Question: I have the view as portrayed in the image below. I want to setup the two navy squares to have equal heights and widths and then the grey middle bar should fill in the rest of the space.

I have tried setting this up in the storyboard model and I can not get it to work correctly. I am very new to auto layout and would love an explanation about how to get this to work :)
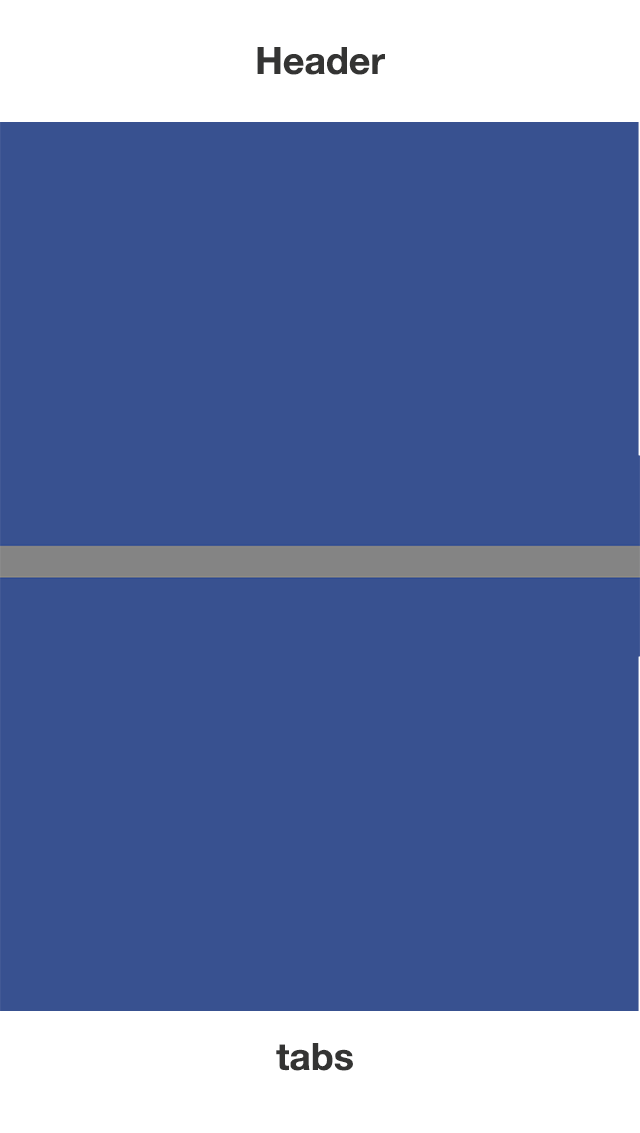
Answer: If you just set the blue views to hug their containers on three sides and set their heights equal, you have ambiguous layout. There are infinitely many configurations of the views that satisfy the conditions "the blue views are equal heights and the gray view takes up the rest". You need to add an additional constraint - it could be the height of the gray view, or the height or aspect ratio (on iOS 8) of one of the blue views.
here's a sample of how you might set this up, using the <URL>:
'''
NSDictionary *metrics = @{ @"grayHeight" : @30 };
NSDictionary *views = @{ @"topBlue" : topBlueView,
@"gray" : grayView,
@"bottomBlue" : bottomBlueView };
// First, set each view to hug its superview horizontally
[self.view addConstraints:[NSLayoutConstraints constraintsWithVisualFormat:@"|[topBlue]|" options:0 metrics:nil views:views]];
[self.view addConstraints:[NSLayoutConstraints constraintsWithVisualFormat:@"|[gray]|" options:0 metrics:nil views:views]];
[self.view addConstraints:[NSLayoutConstraints constraintsWithVisualFormat:@"|[bottomBlue]|" options:0 metrics:nil views:views]];
// Then, set the gray view to a fixed height and
// the blue ones to a variable height
[self.view addConstraints:[NSLayoutConstraints constraintsWithVisualFormat:@"V:|[topBlue][gray(grayHeight)][bottomBlue]|" options:0 metrics:metrics views:views]];
// Finally, set the top and bottom blue views to equal heights
[self.view addConstraint:[NSLayoutConstraint constraintWithItem:topBlueView
attribute:NSLayoutAttributeHeight
relatedBy:NSLayoutRelationEqual
toItem:bottomBlueView
attribute:NSLayoutRelationHeight
multiplier:1
constant:0]]
'''